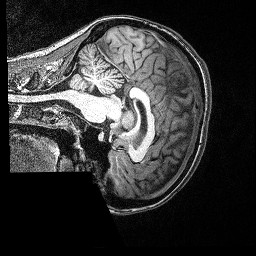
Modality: T1w
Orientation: sagittal
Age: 30
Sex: female
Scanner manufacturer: siemens
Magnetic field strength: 3 T
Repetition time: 2.53 s
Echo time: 0.00342 s